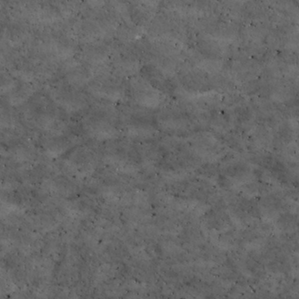
Label: non_frost